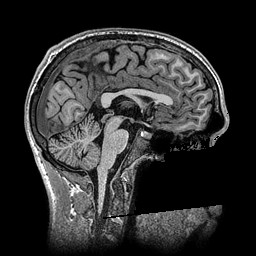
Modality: T1w
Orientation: sagittal
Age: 22
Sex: male